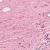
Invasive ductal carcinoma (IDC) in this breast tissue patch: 0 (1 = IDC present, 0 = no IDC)